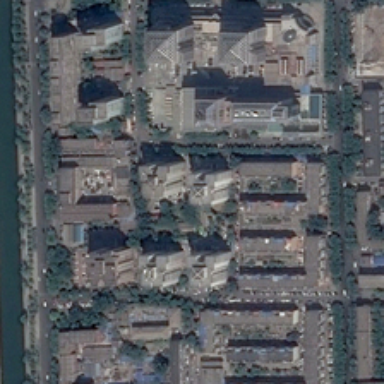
Many buildings and some green trees are in a commercial area .